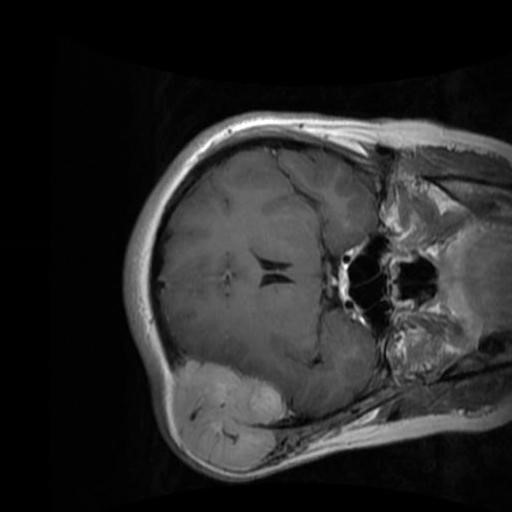
Label: brain_menin